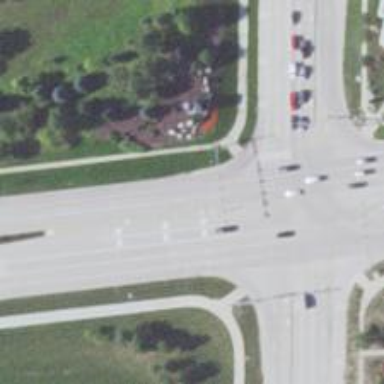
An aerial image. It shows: Crossing on the cycleway.